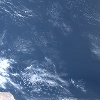
Label: water